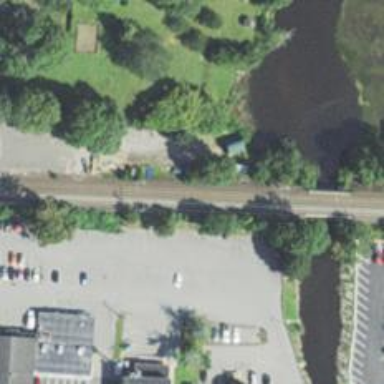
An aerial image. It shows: Railway track with contact lines for electrification.